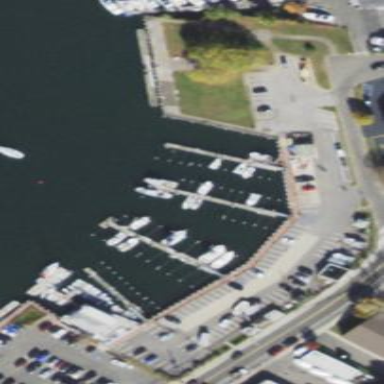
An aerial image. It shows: Marina on leisure land.